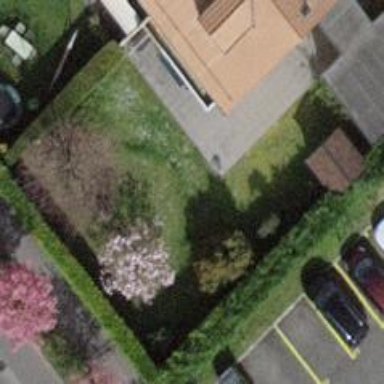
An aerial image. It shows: Garden surrounded by fence.